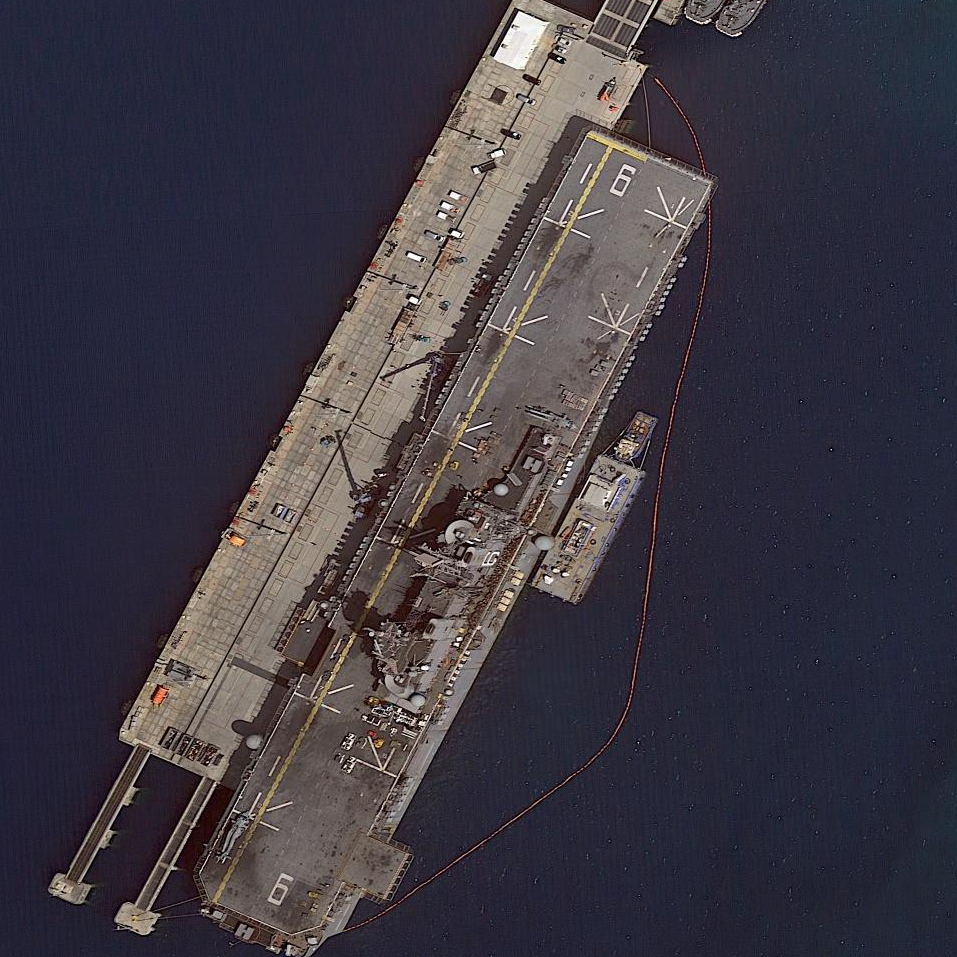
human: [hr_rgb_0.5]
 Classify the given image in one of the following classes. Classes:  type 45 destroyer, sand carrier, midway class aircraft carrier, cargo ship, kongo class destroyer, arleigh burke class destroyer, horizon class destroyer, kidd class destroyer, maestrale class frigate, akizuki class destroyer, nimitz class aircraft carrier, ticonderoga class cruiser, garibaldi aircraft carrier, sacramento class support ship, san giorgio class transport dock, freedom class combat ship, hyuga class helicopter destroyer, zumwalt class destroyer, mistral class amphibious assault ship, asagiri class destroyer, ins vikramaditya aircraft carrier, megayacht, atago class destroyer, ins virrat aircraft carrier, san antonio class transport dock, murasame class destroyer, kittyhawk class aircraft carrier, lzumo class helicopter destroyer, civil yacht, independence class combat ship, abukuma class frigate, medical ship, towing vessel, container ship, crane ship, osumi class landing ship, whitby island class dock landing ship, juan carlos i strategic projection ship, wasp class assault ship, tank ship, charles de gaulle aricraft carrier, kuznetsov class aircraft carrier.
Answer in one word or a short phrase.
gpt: Wasp class assault ship